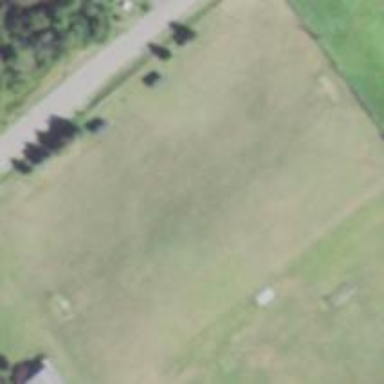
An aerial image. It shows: Soccer pitch for leisureland activities.